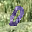
Label: 0